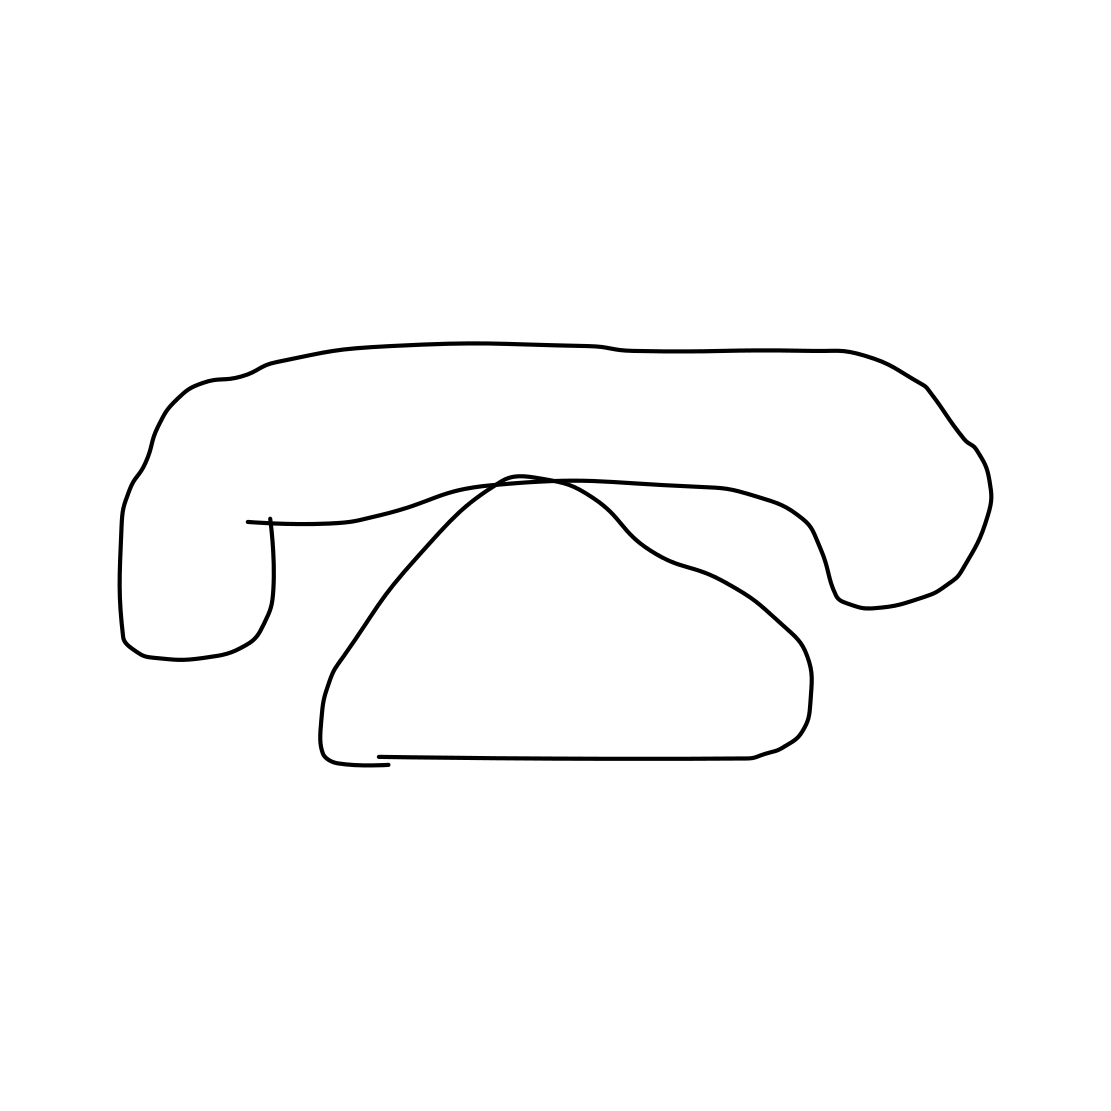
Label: telephone